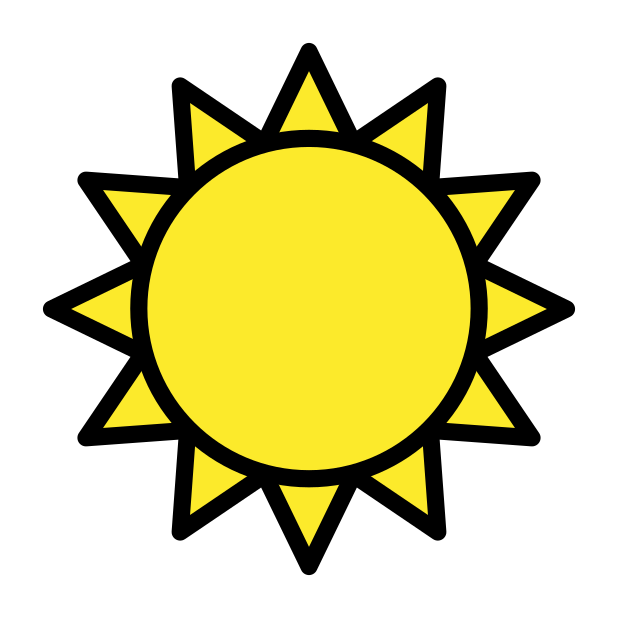
sun